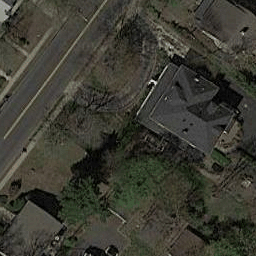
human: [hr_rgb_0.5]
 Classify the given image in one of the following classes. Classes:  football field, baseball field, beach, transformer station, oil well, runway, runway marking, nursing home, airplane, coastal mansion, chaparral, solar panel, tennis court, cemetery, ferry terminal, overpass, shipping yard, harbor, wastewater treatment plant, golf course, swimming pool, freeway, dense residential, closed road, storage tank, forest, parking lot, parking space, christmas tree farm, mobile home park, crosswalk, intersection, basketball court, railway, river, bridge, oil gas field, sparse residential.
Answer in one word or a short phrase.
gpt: sparse residential